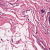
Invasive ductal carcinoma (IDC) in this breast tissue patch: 0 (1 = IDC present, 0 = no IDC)